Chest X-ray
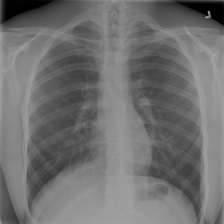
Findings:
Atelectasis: negative
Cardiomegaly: negative
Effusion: negative
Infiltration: negative
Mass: negative
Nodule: negative
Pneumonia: negative
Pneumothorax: negative
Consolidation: negative
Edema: negative
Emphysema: negative
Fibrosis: negative
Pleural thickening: negative
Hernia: negative